Field crop: maize
Growth stage: 2
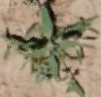
Species: atriplex